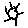
Label: sun